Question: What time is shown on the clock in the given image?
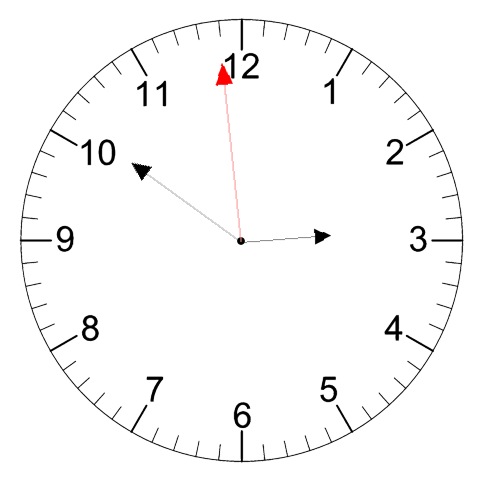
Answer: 02:50:59